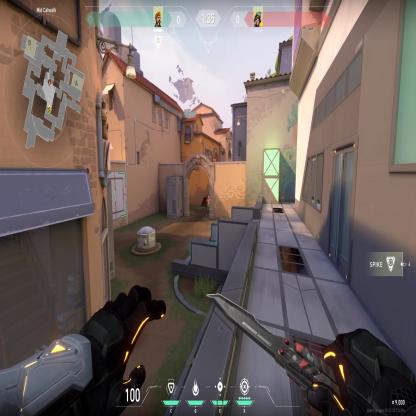
Label: enemy